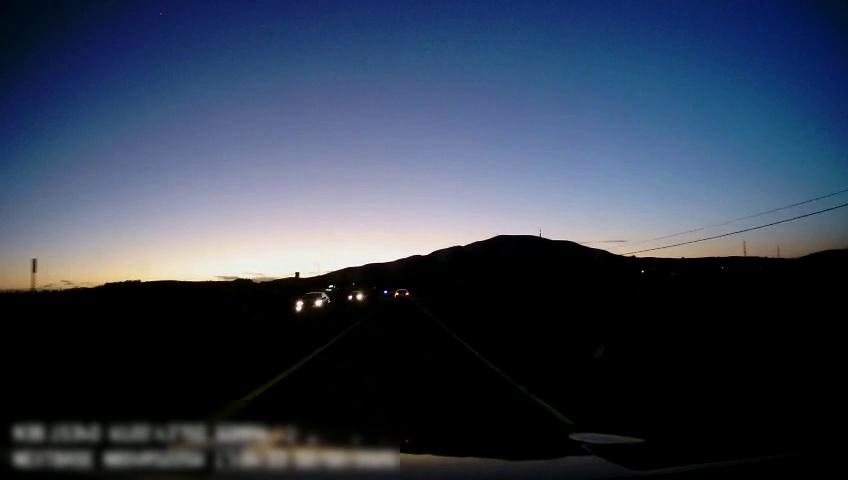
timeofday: Dusk/Dawn/Twilight
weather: Other
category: Drivable Space
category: Vehicles | Car
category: Vehicles | Car
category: Vehicles | Car
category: Lanes | Current Lane
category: Lanes | Current Lane